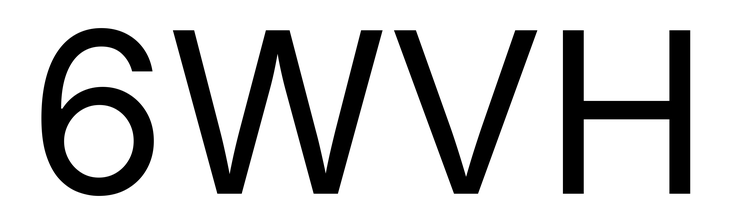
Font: Inter_Regular